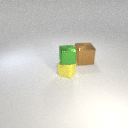
small yellow rubber cube below small green metal cube